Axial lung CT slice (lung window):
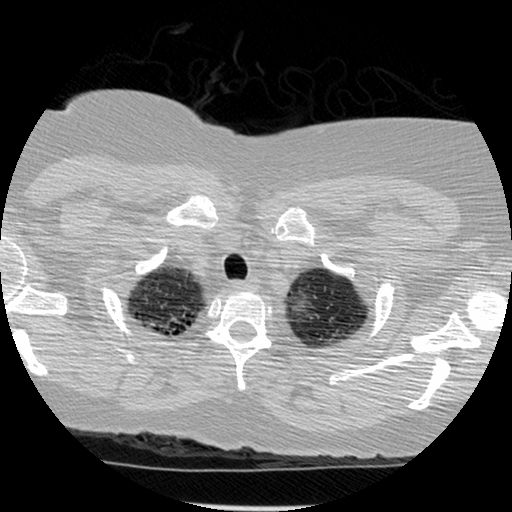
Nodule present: no